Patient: sex M, age 71
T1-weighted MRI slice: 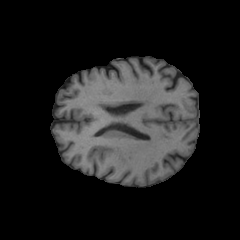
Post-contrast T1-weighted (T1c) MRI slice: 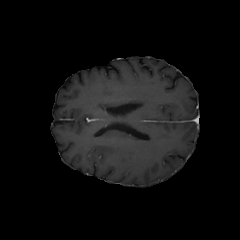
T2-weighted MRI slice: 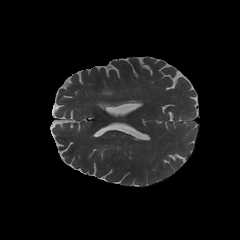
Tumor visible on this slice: no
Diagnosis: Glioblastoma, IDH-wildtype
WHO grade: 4